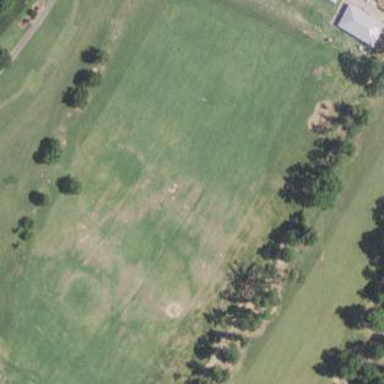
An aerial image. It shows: Driving range for golf on grass.